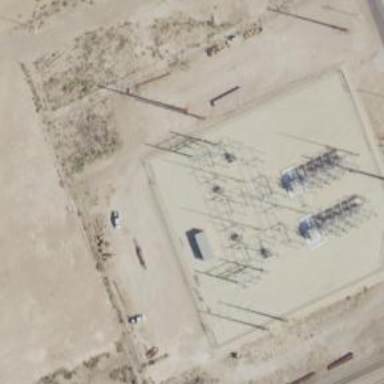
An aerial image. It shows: Switch for power supply.